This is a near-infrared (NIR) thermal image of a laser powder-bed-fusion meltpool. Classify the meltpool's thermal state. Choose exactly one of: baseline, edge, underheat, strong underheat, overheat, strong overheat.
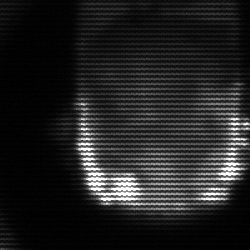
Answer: baseline